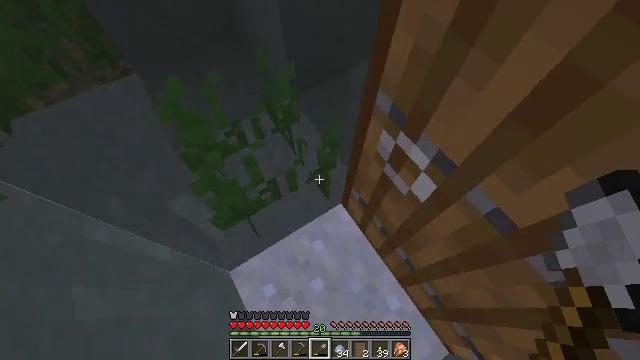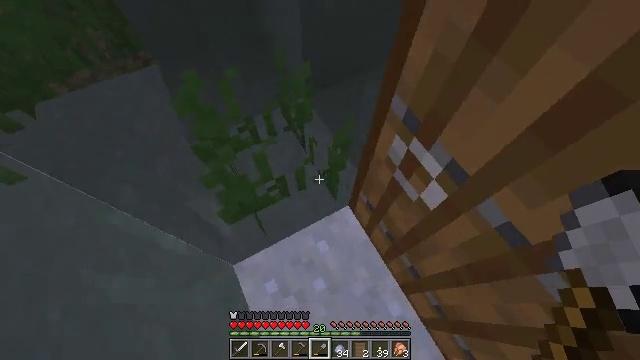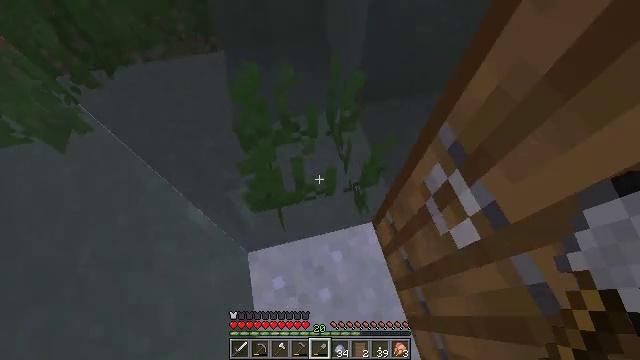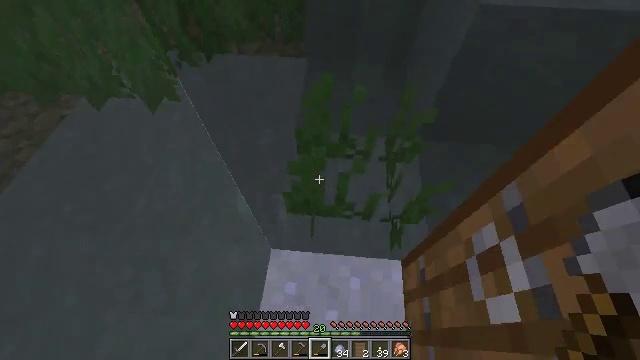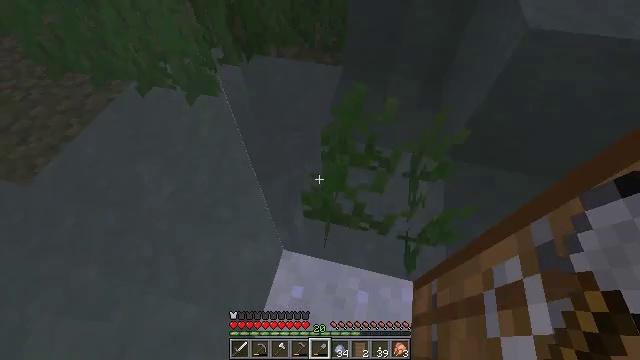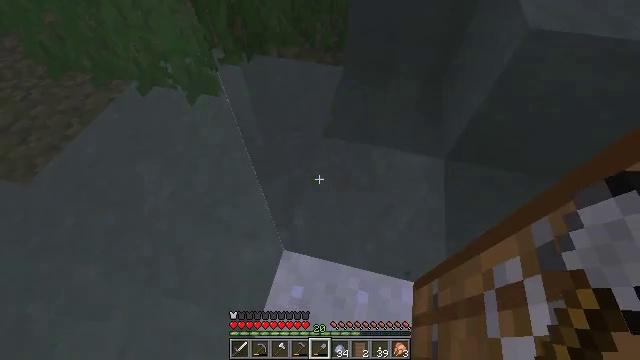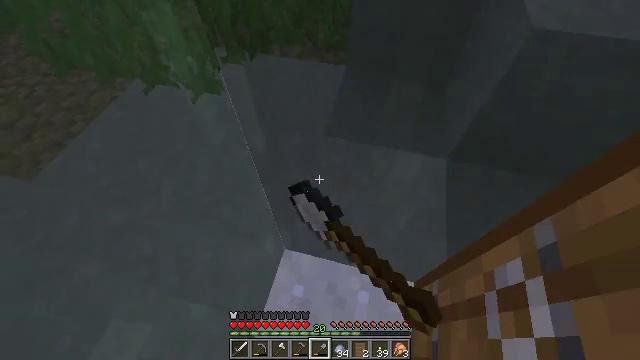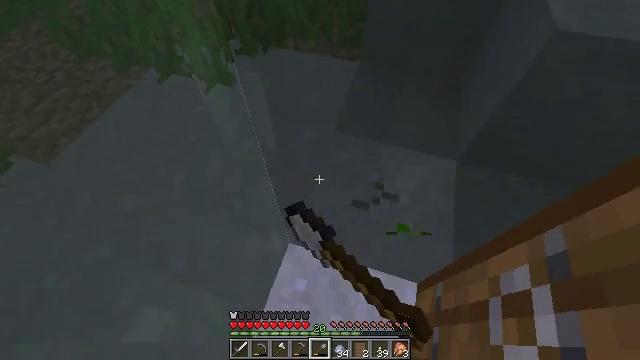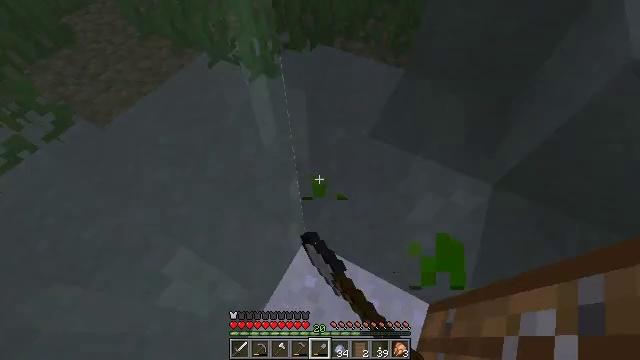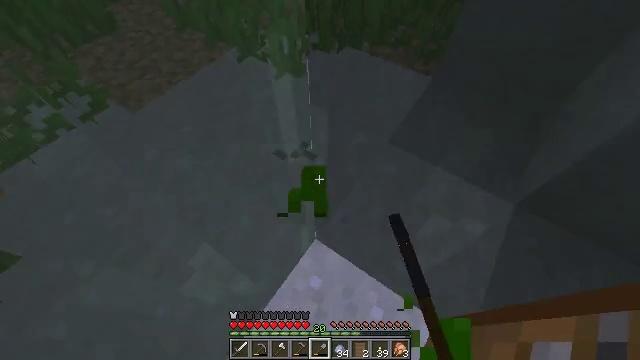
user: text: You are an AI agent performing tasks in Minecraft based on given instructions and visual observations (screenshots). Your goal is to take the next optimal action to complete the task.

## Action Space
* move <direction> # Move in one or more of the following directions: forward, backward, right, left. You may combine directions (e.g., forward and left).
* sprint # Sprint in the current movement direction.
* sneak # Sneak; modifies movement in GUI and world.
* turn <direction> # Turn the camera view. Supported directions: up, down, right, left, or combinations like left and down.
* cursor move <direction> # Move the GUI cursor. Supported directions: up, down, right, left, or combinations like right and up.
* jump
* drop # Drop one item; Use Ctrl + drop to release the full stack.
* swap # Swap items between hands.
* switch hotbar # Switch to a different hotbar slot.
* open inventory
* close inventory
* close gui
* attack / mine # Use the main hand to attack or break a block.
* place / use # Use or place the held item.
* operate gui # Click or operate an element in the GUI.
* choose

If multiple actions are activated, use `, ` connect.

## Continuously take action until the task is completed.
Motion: motion action
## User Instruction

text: Mine seagrass underwater.
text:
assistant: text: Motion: turn left
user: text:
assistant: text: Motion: turn left and up
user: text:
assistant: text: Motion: turn left and up
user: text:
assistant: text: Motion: turn left and up
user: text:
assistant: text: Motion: attack / mine
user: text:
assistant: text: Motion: attack / mine
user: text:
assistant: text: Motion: turn left, attack / mine
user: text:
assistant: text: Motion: turn left, attack / mine
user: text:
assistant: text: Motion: turn left, attack / mine
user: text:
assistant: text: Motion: attack / mine